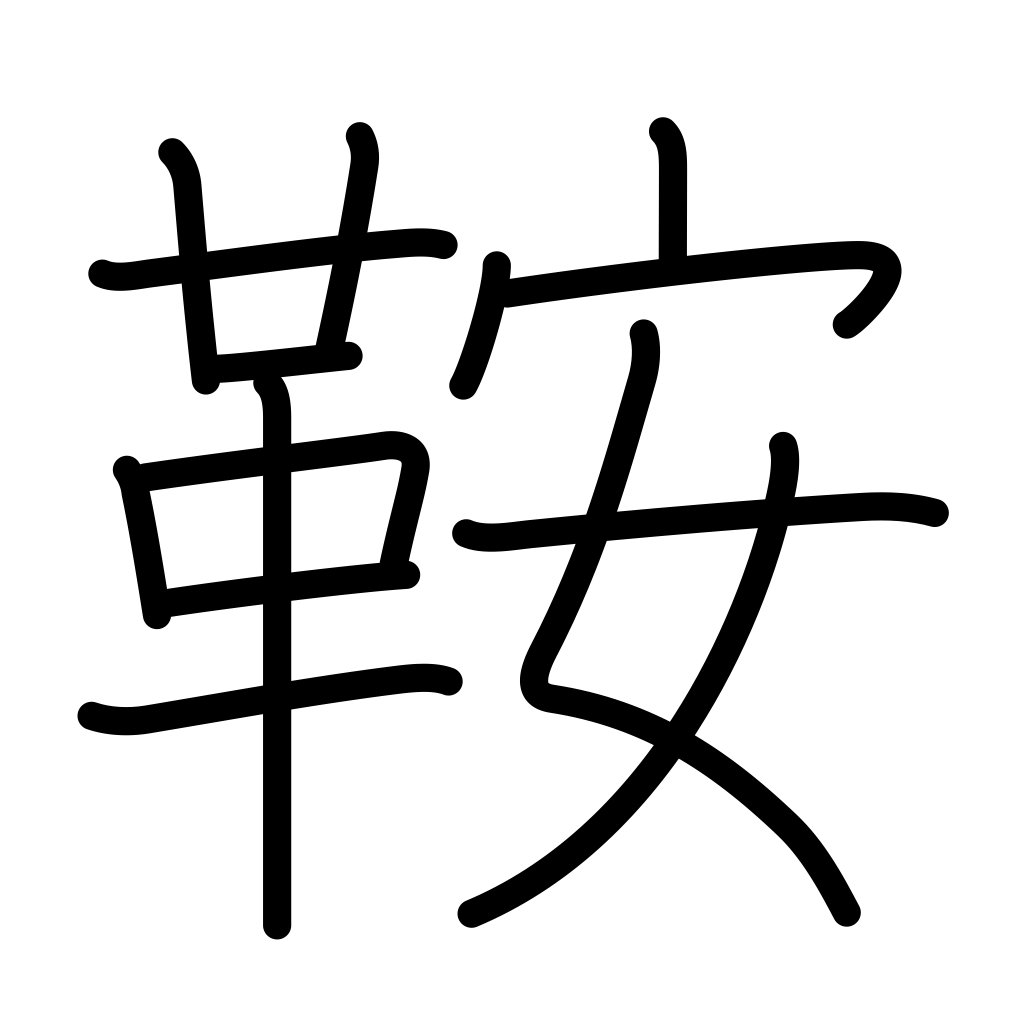
Meaning: saddle